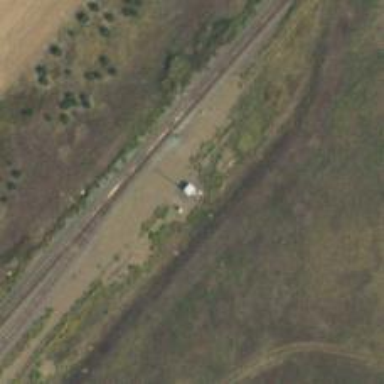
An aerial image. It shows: Railway spur junction.